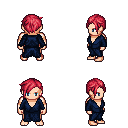
a pixel art fantasy rpg character, male body template, human, light skin, blue robe, magenta pants, ruby red pixie cut hairstyle, four views (front, back, left, right), 2x2 character sprite sheet, small pixel art, hard edges, no anti-aliasing